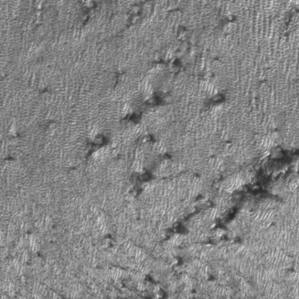
Label: frost